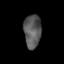
Tissue: lung
Cell type: T cells
Senescence score: 0.1846
Nuclear area (px): 566
Mean DAPI intensity: 88.044